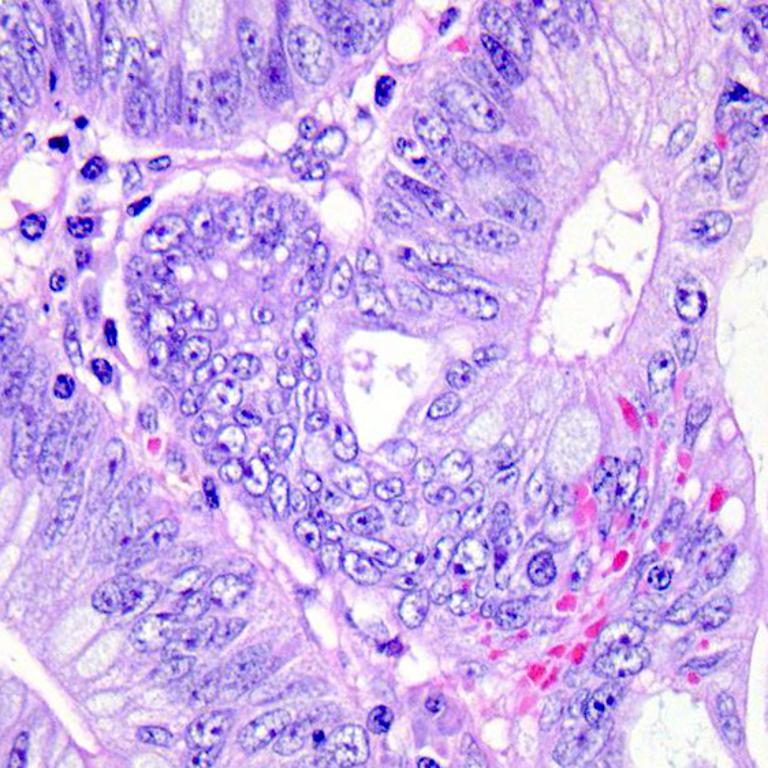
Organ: colon
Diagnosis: adenocarcinomas